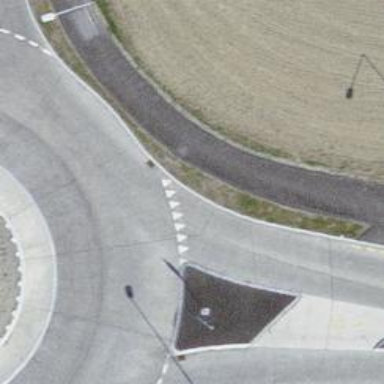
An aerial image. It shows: Road with "give way" sign.